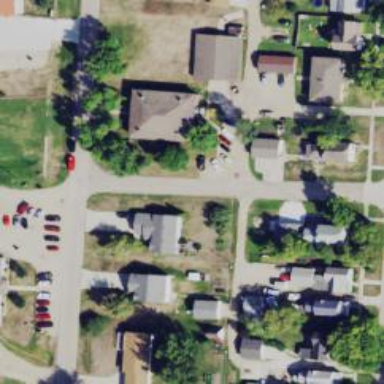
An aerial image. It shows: Alley classified as service road.